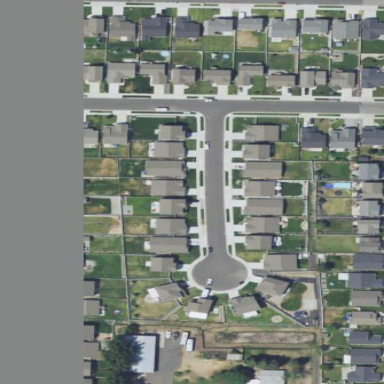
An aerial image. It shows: This residential area consists of single-family homes.